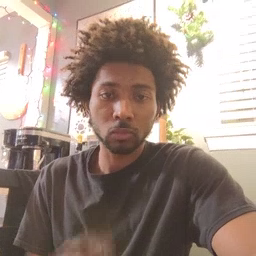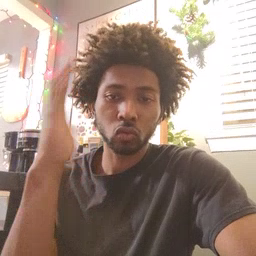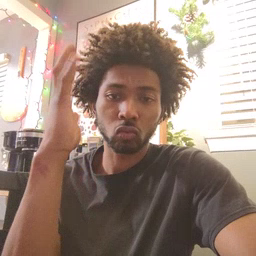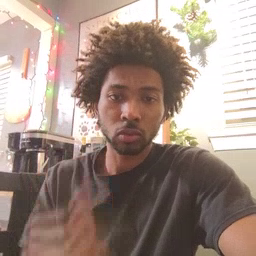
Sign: tree